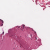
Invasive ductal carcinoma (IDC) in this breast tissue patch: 0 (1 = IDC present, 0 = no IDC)